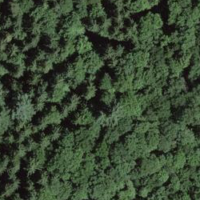
EUNIS habitat code: 44
Species observed at this site:
Sanicula europaea
Mercurialis perennis